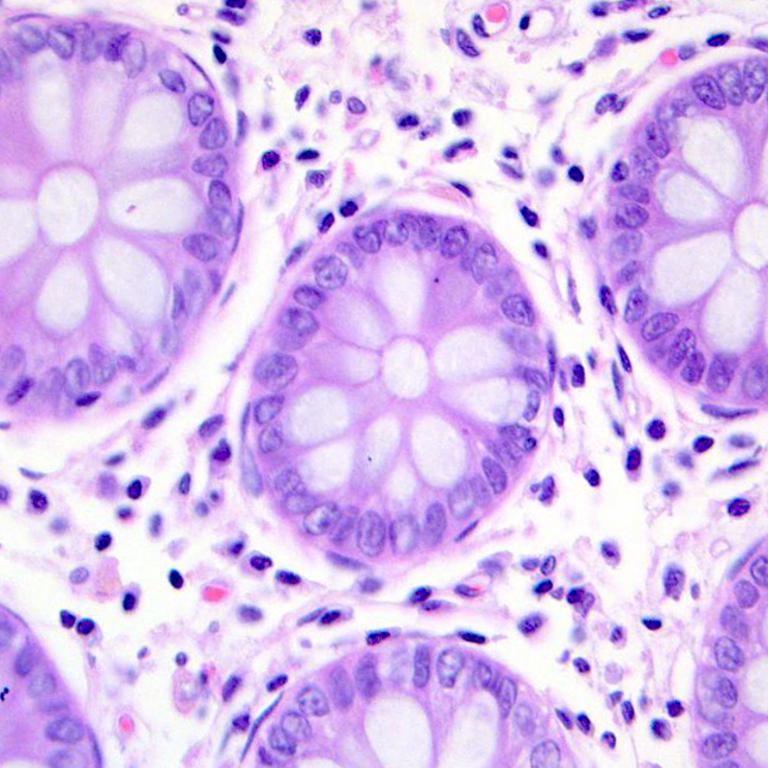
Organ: colon
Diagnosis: benign